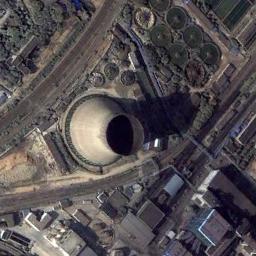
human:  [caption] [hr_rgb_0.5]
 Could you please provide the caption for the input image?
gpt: There is a round space next to this thermal power station .

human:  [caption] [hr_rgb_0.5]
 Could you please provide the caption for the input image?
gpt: The thermal power station is on the bare land next to some buildings .

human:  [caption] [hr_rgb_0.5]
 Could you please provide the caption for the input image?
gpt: In the thermal power station there are neatly planned factories and good greening, and there is a cooling tower .

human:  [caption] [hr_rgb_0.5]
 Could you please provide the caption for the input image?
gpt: Many buildings of different shapes are next to the thermal power station .

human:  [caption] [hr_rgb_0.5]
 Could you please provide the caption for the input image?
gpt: There are some buildings and a chimney on the thermal power station .